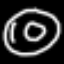
Label: donut